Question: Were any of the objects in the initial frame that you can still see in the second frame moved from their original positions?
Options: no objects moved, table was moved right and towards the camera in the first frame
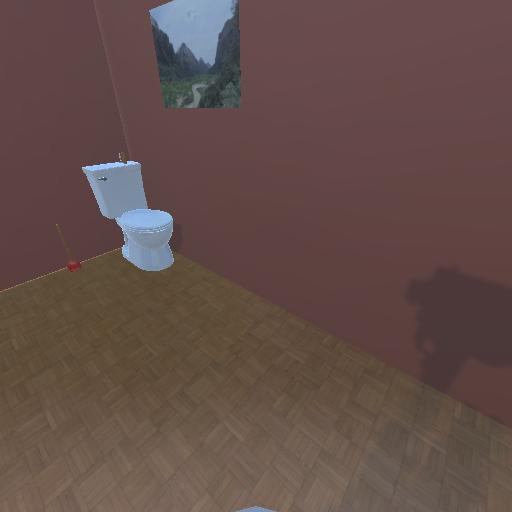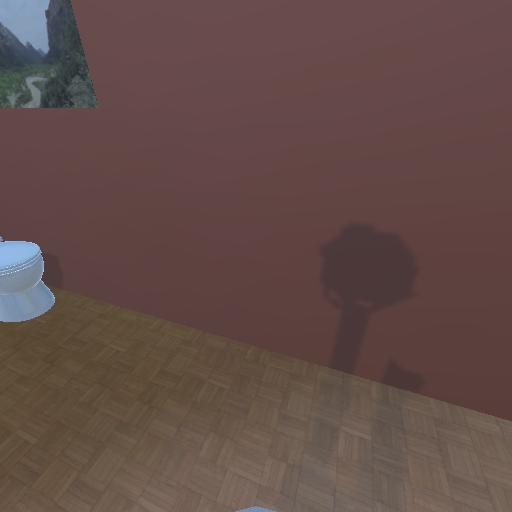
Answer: no objects moved